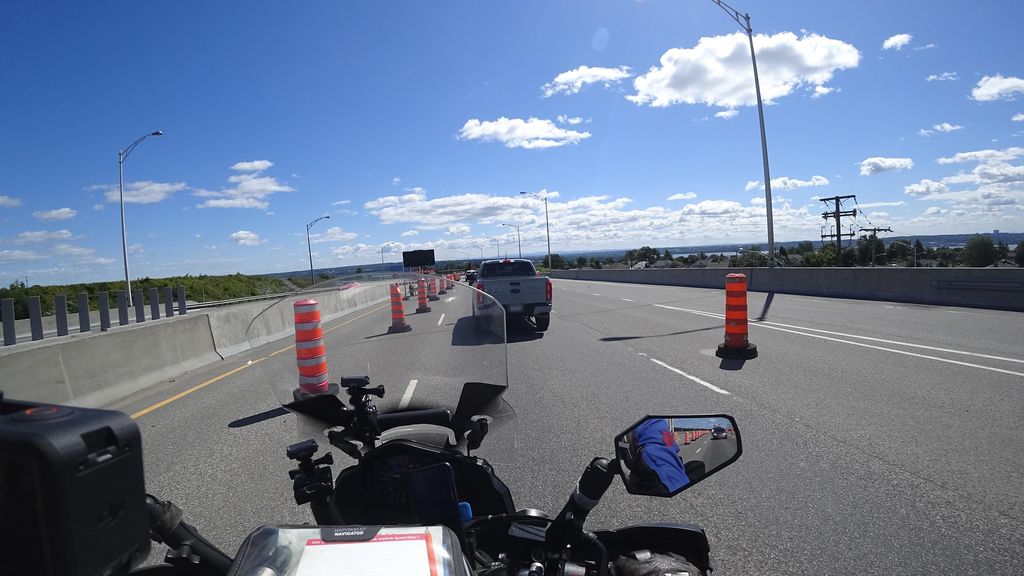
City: quebec_city